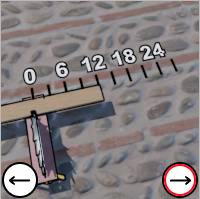
Task: length
Answer: 12
First scale value: 6.0